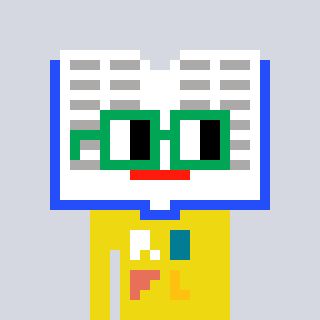
a pixel art character with square green glasses, a dictionary-shaped head and a yellow-colored body on a cool background